Aerial crown-view tile of a tropical tree (Barro Colorado Island, Panama), acquired 20241216:
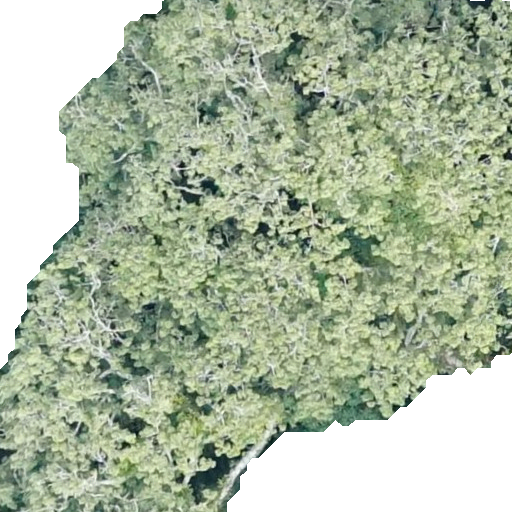
Species: Ceiba pentandra
GBIF accepted scientific name: Ceiba pentandra
Crown area: 343.02 m²